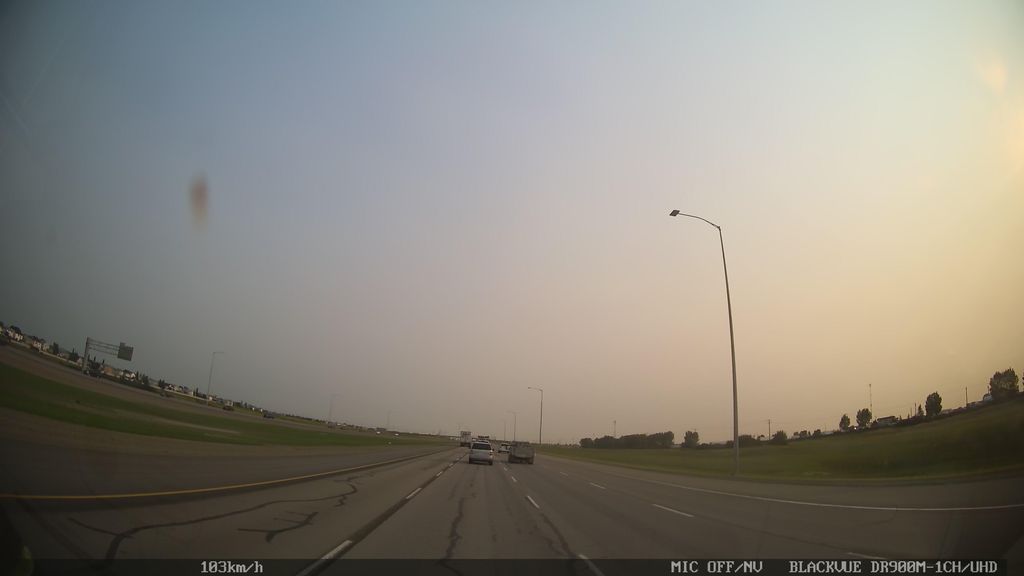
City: calgary